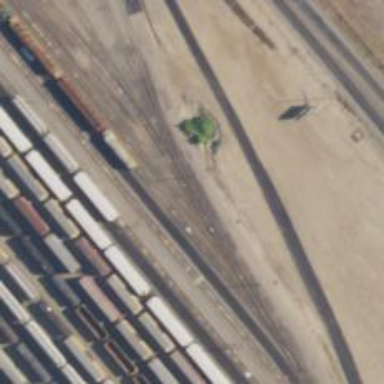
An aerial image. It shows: Railway yard used for servicing trains.